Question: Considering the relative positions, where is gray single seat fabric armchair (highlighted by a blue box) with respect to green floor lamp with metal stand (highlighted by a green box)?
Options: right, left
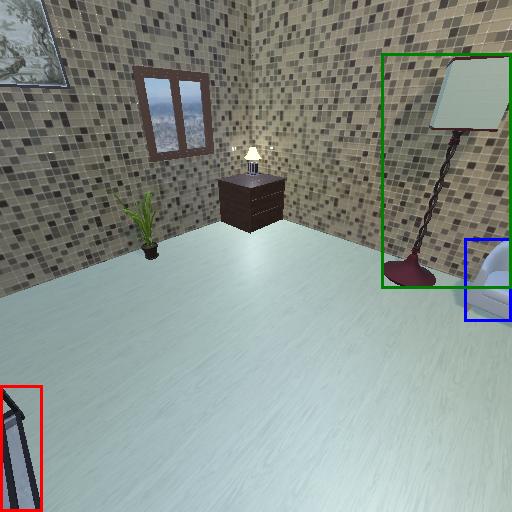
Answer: right